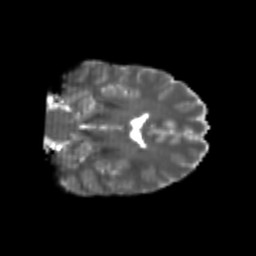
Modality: T2w
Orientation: coronal
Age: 22
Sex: male
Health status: healthy
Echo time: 0.074 s